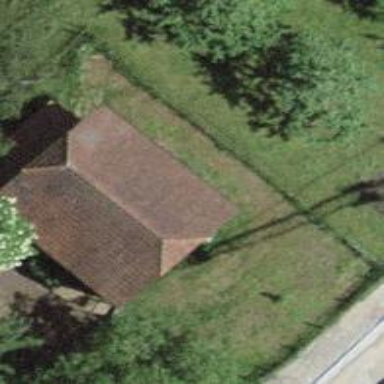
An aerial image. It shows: Rural barn.